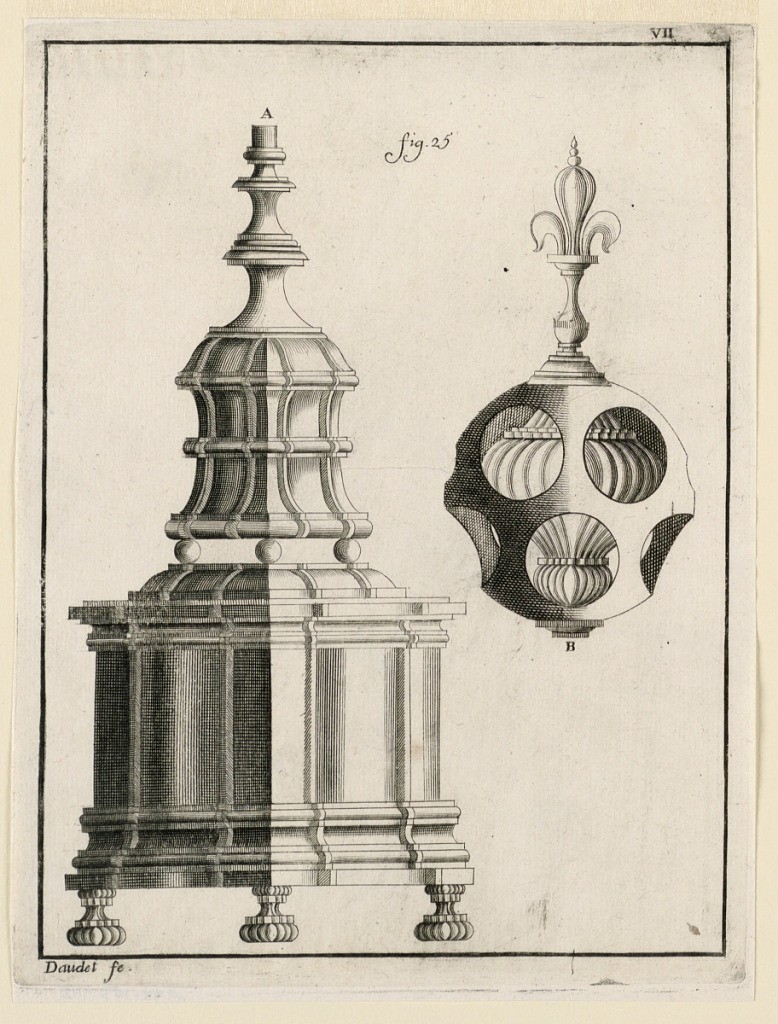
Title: Plate 7, from Recueil d'ouvrages curieux de mathématique et de mécanique, ou description du cabinet de Monsieur Grollier de Servière
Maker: Etienne Joseph Daudet, French, 1672 - 1730
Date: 1732
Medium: Engraving on paper
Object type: Print
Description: A) A tri-footed container in two sections. The base is a large regular solid, above which the smaller section rests on three balls or solid sphere. The decorative design is like Plates 6 and 8. B) Another spherical object, crowned with a fleur-de-lys, which may fit inside A. Both to be carried out in metal or ivory.